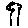
Label: tree